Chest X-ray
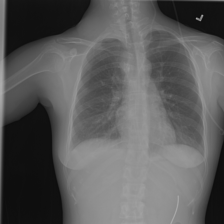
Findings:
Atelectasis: negative
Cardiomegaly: negative
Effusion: negative
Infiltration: negative
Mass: negative
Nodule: negative
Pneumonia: negative
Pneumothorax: negative
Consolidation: negative
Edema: negative
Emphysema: negative
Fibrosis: negative
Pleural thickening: negative
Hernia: negative